九年级 · 度量几何学
如图, 四边形 $A B C D$ 内接于 $\odot O, \angle A=125^{\circ}$, 则 $\angle C$ 的度数为 ( )

  （第 2 题）

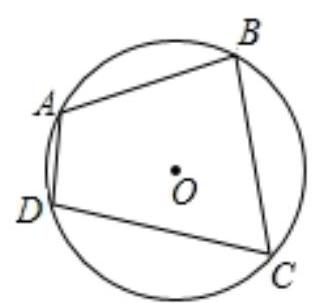
A. $45^{\circ}$
  B. $55^{\circ}$
  C. $65^{\circ}$
  D. $75^{\circ}$

答案: B
解析: 根据圆内接四边形的性质计算即可.

【详解】 $\because$ 四边形 $\mathrm{ABCD}$ 内接于 $\odot \mathrm{O}$,

$\therefore \angle \mathrm{A}+\angle \mathrm{C}=180^{\circ}$,

$\because \angle \mathrm{A}=125^{\circ}$,

$\therefore \angle \mathrm{C}=55^{\circ}$,

故选 B.

【点睛】此题考查圆内接四边形的性质, 掌握圆内接四边形的对角互补是解题关键.